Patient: sex M, age 71
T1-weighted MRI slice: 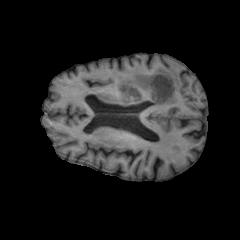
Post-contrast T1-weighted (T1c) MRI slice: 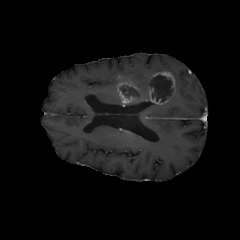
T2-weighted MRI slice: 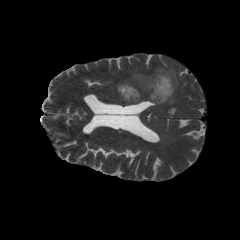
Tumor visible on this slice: yes
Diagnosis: Glioblastoma, IDH-wildtype
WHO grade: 4